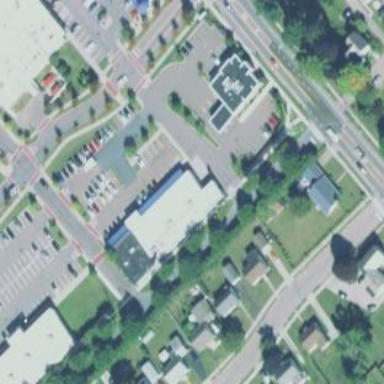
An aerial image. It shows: Commercial building.